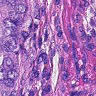
Metastatic tissue present: yes